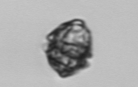
Label: Kryptoperidinium_triquetrum